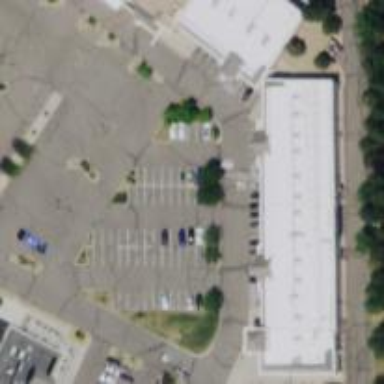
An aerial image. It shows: Parking space.